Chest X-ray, AP view. Patient: 45 years old, sex F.
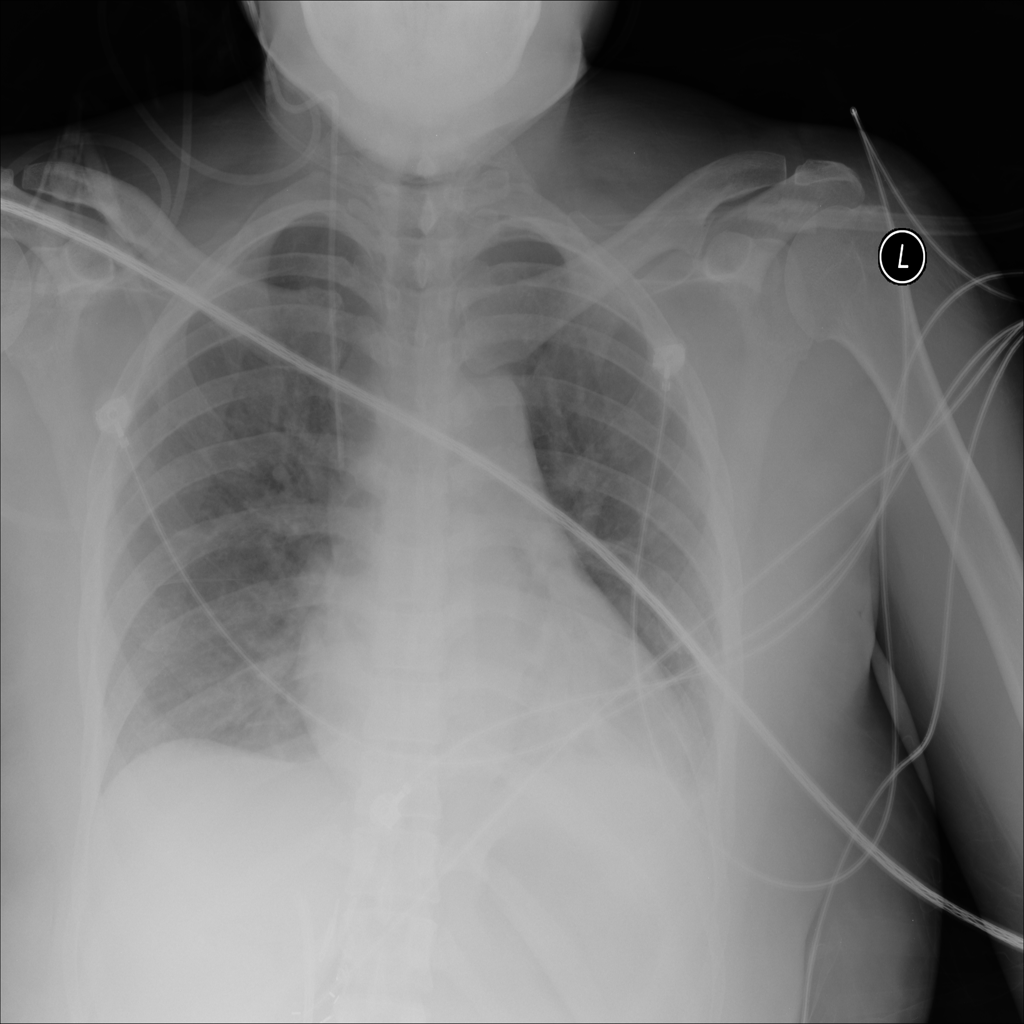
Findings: Atelectasis, Effusion, Pneumothorax